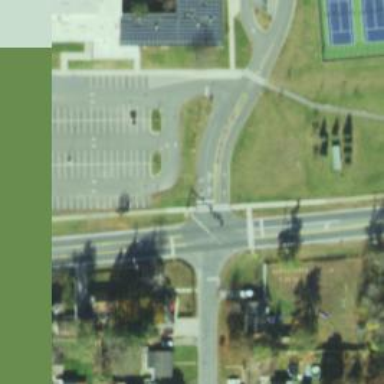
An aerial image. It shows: Marked road crossing.